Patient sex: M
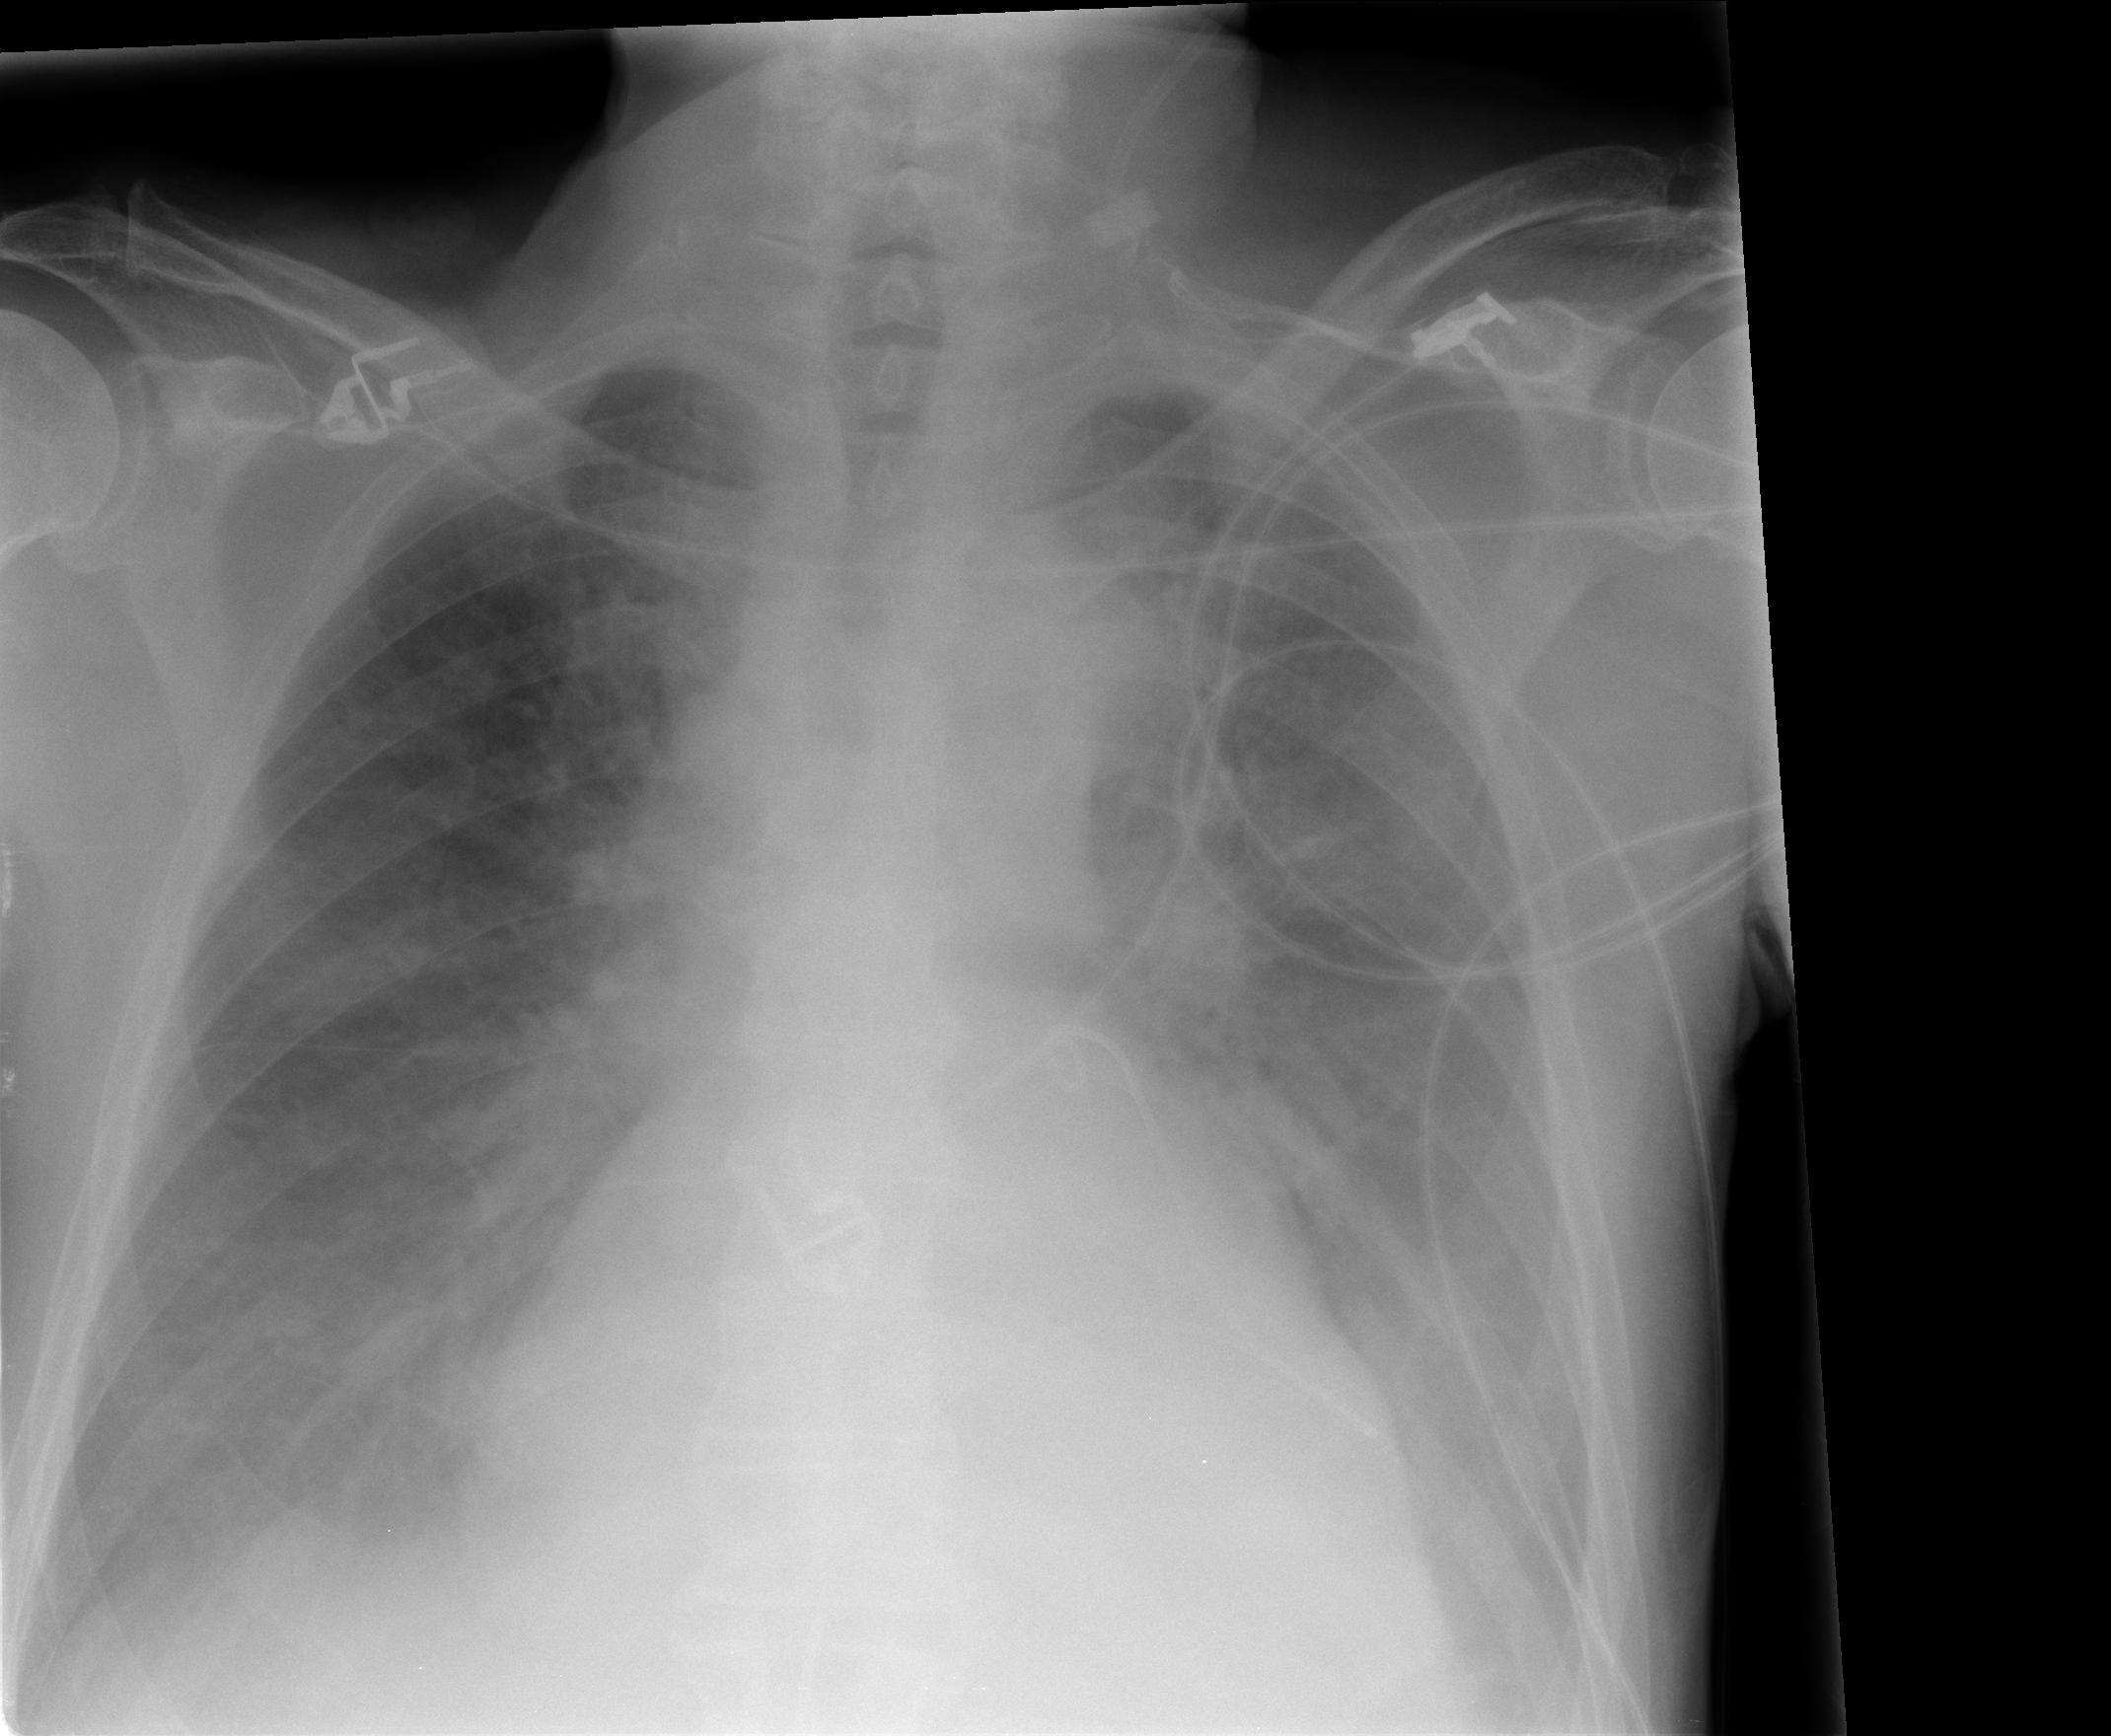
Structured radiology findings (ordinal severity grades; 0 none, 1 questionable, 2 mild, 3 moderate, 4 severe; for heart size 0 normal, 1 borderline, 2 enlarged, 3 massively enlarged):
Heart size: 2
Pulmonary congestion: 3
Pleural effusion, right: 2
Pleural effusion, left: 2
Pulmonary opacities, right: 0
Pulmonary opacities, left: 0
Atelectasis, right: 2
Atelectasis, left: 2